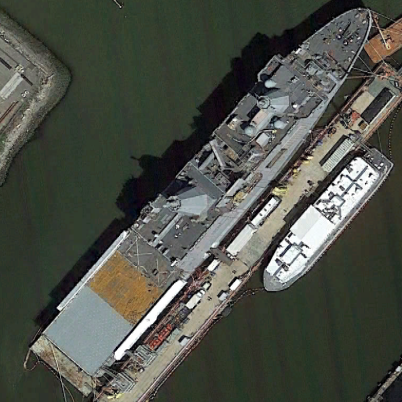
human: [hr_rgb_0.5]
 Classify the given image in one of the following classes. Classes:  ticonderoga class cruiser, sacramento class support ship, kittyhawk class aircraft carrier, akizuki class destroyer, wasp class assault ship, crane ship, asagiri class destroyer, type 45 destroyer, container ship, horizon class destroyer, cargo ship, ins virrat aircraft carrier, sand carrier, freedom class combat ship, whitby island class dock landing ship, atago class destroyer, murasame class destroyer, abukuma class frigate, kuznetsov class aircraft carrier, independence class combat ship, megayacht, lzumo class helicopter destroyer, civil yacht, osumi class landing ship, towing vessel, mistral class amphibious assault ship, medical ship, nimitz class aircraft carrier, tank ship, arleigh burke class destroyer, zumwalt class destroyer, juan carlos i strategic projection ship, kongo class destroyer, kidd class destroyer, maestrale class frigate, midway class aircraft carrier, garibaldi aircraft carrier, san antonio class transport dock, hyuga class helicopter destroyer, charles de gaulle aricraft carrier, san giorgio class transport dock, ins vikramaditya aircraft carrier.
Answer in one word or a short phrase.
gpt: San Antonio class transport dock